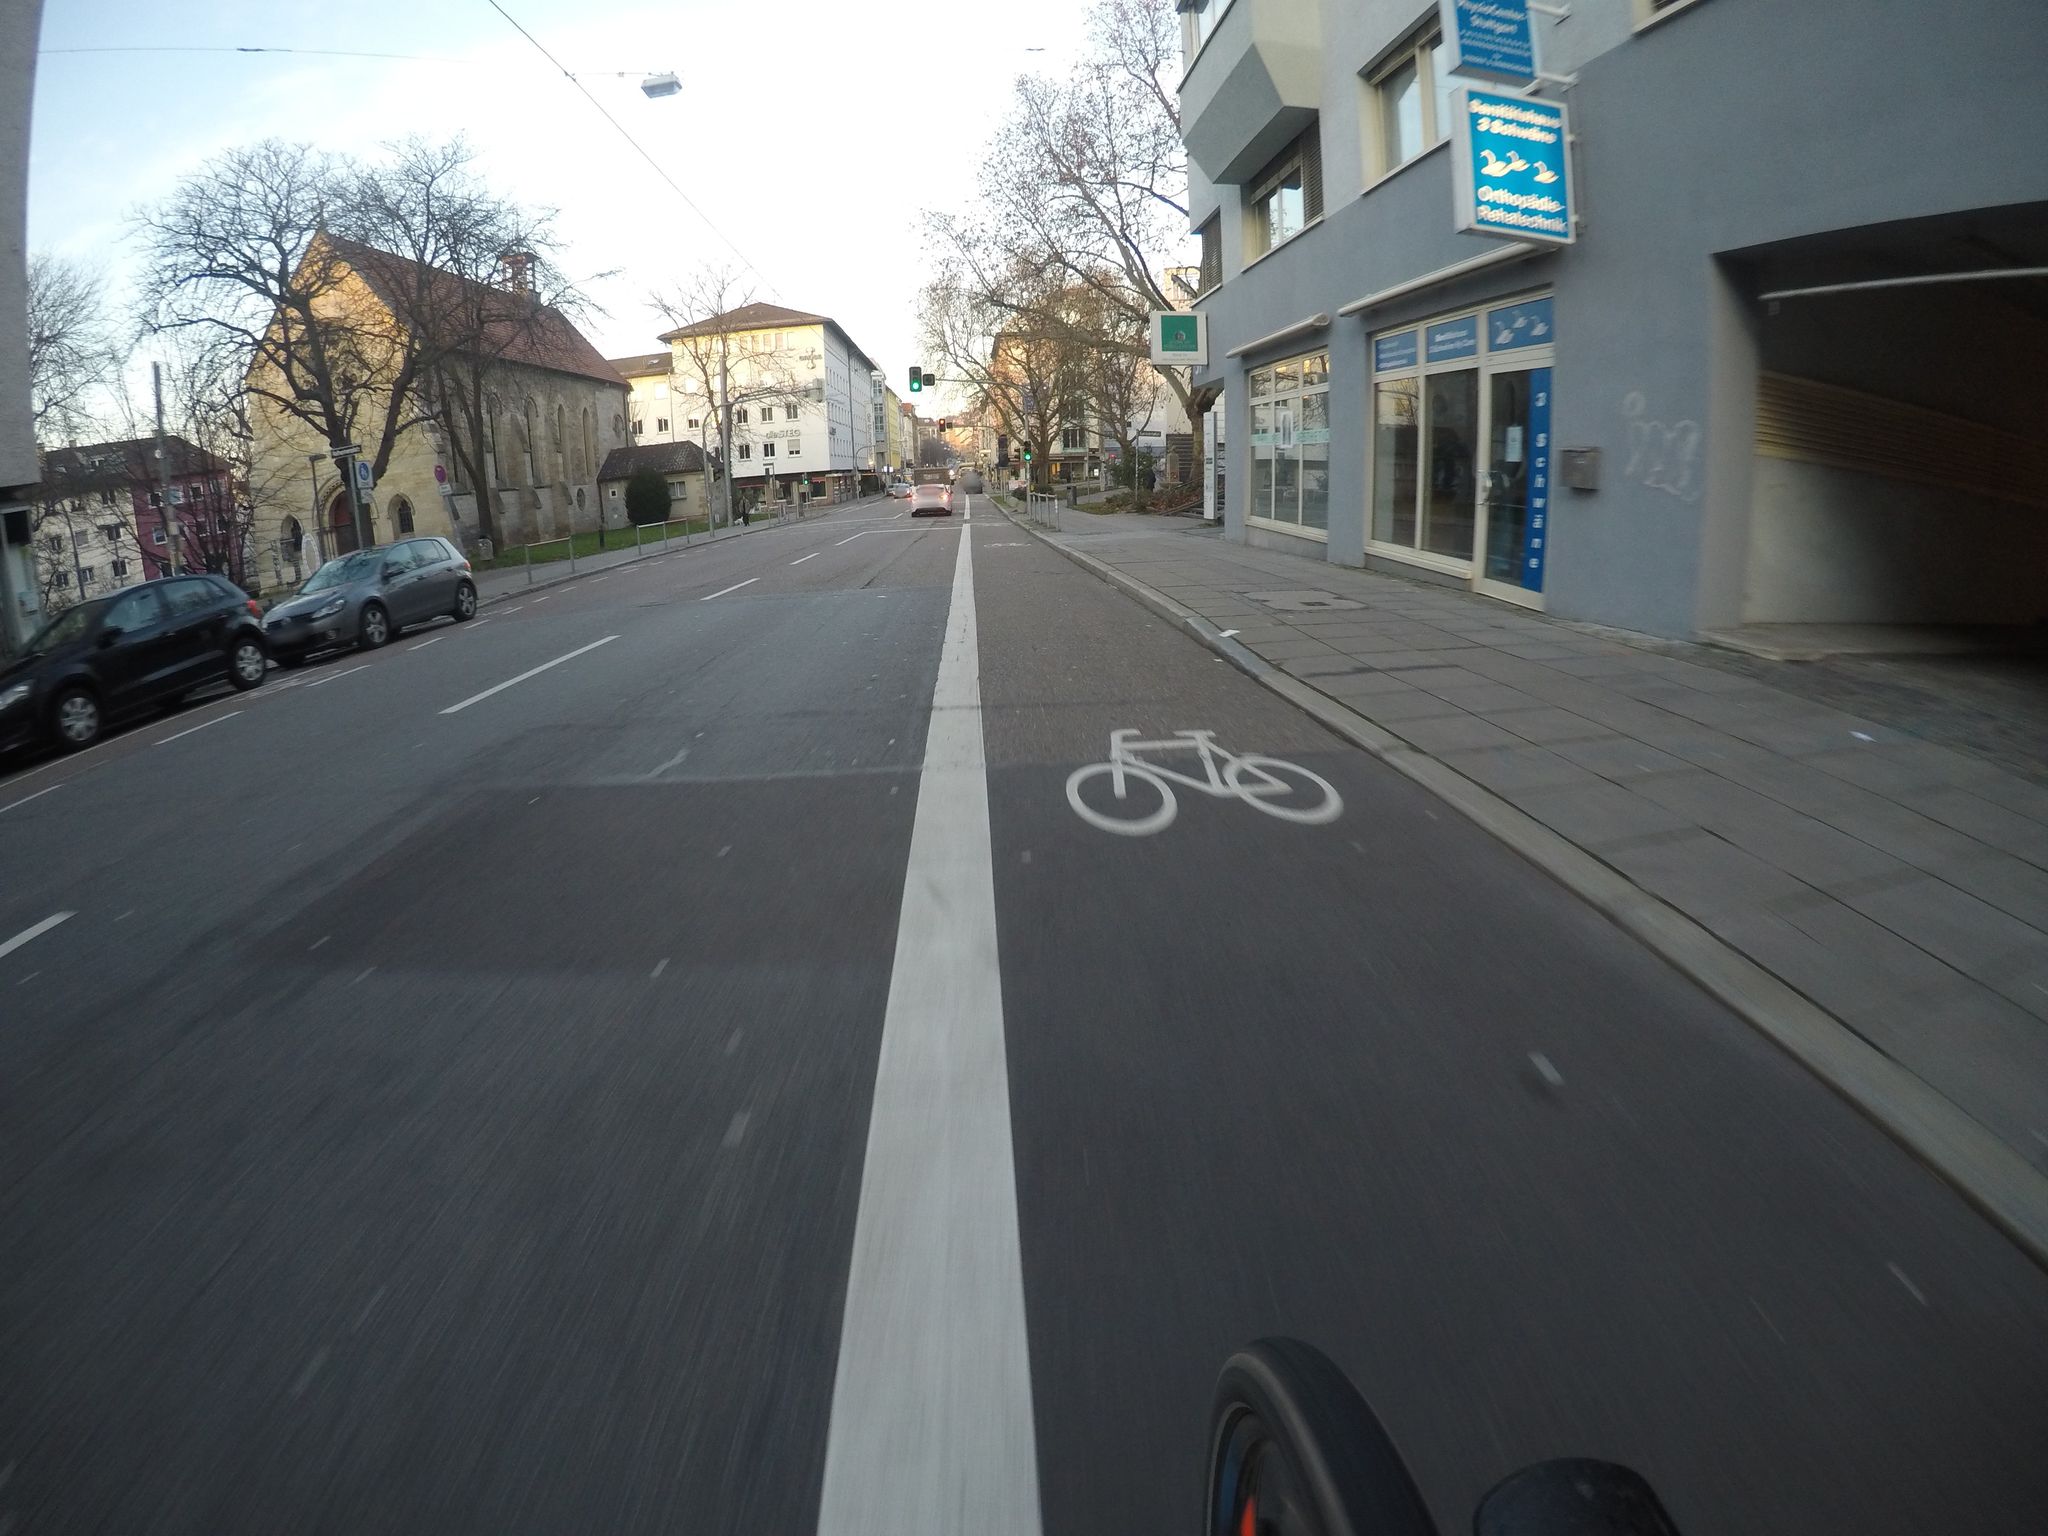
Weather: cloudy
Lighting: day
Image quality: good
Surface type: driving surface
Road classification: tertiary
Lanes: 2
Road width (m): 11.5
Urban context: urban centre
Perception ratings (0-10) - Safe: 4, Lively: 8.55, Beautiful: 4.48, Boring: 1.57, Depressing: 3.22, Wealthy: 3.72